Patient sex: F
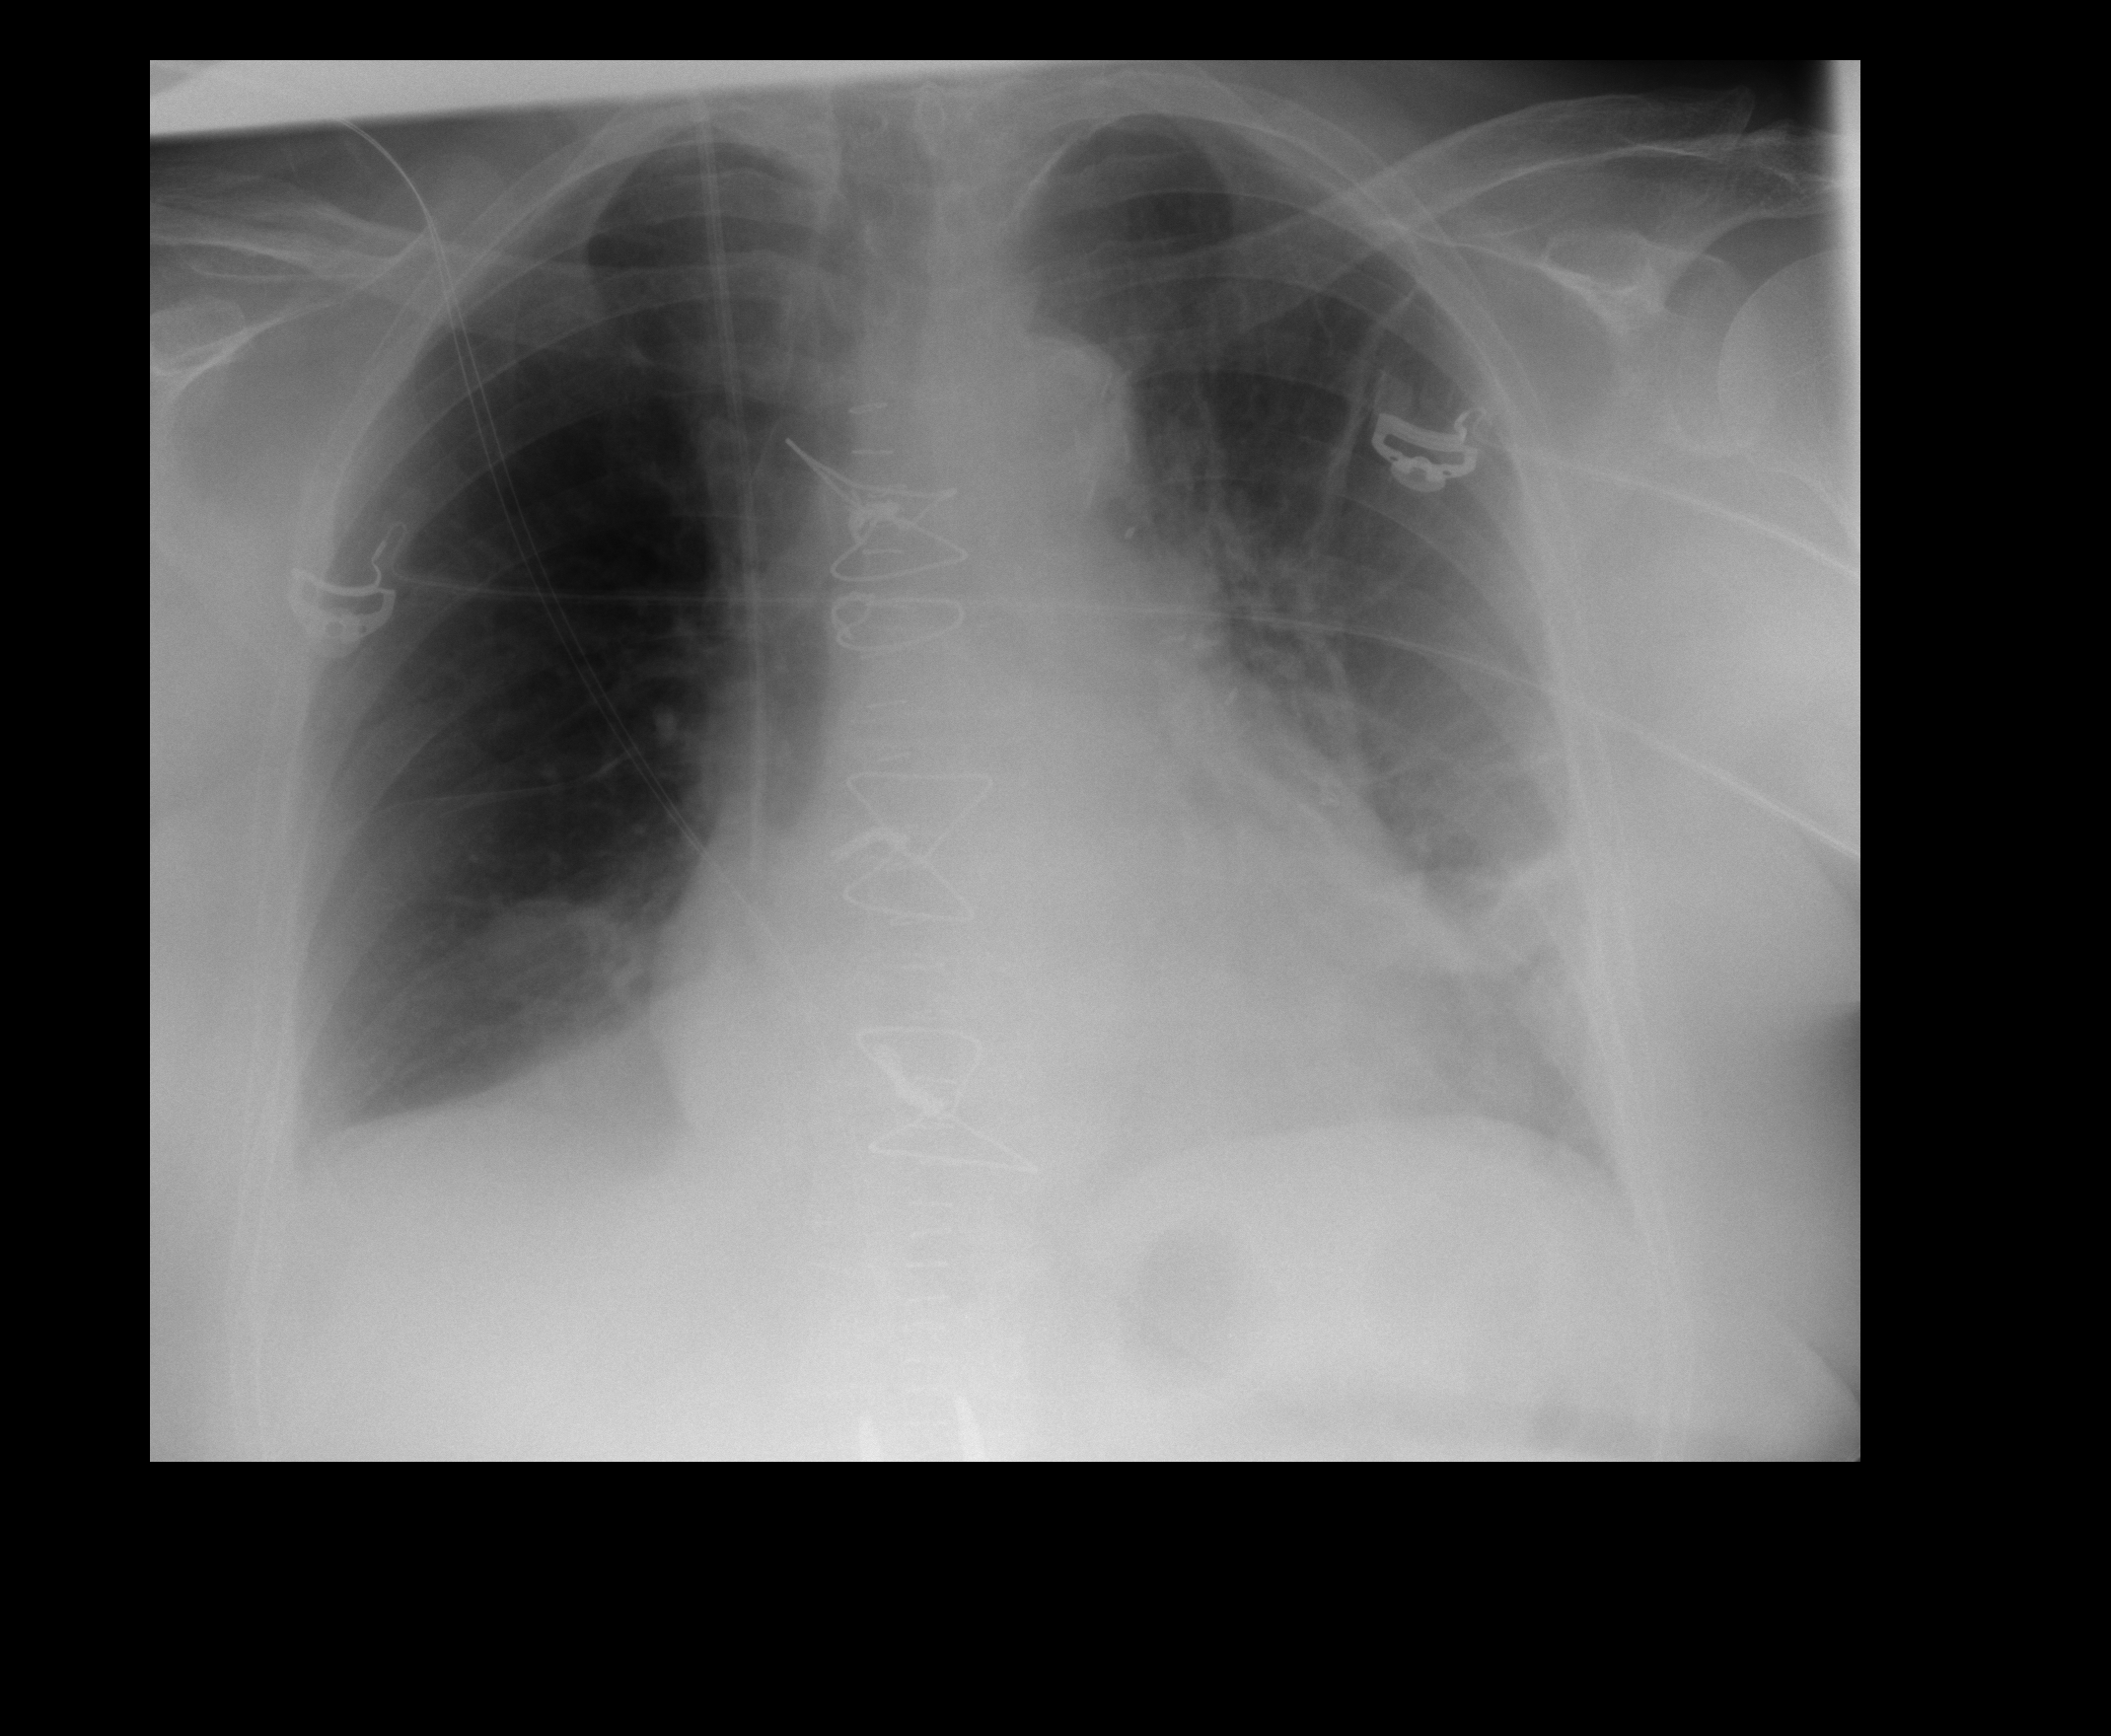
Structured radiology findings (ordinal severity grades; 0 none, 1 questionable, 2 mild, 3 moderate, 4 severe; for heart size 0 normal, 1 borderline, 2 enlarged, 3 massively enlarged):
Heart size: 2
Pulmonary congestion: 0
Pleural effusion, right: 0
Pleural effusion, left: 0
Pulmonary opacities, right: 0
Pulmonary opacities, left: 0
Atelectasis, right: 2
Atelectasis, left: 2